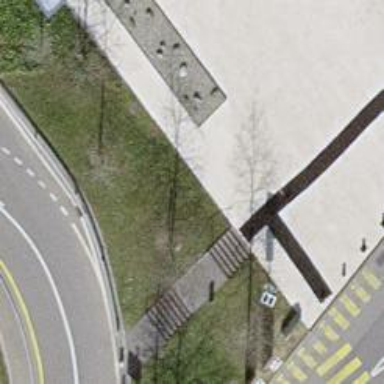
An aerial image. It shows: Concrete steps.